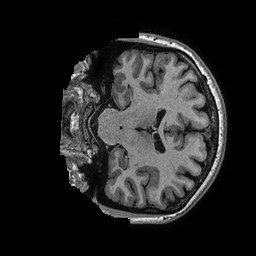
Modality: T1w
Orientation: coronal
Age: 26
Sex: female
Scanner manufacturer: ge
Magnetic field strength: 3 T
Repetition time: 0.006952 s
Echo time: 0.00292 s